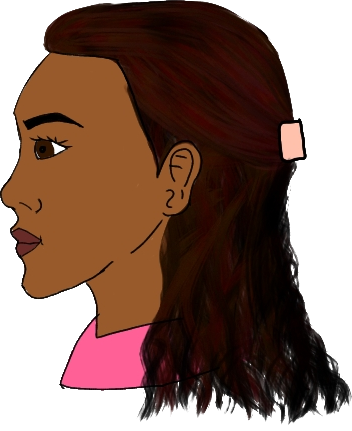
Label: 4_Yes_Chad